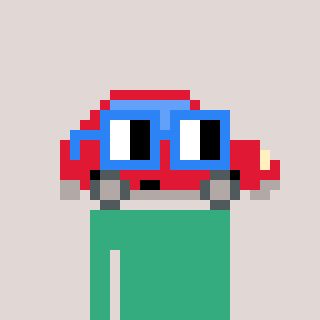
a pixel art character with square blue glasses, a car-shaped head and a teal-colored body on a warm background